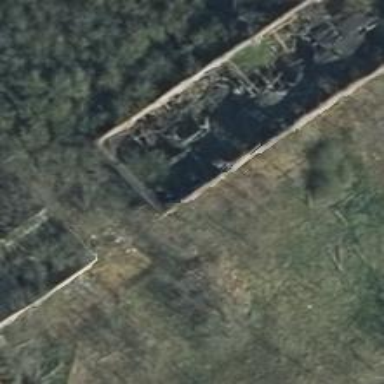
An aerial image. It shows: Ruins of building.